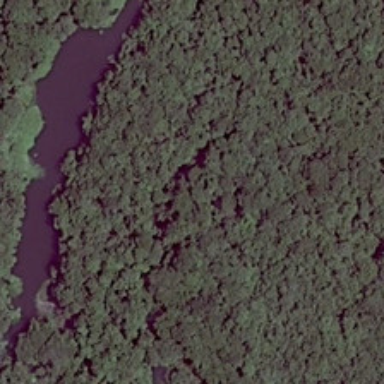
A river is in a forest with many green trees .